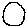
Label: circle